Question: I have two points that I want to connect in a specific way - see the first picture. I know the coordinates of all four points. I then need to move the whole shape to coordinates [0, 0] and rotate it, so the main two points are both on x-axis (see the second picture). Next I need to "squeeze" the shape on the so that the last point has coordinates [0, 1] (see the last picture).

My question is - how do I compute the coordinates of the middle two points effectively in Java without getting into manual analytical maths?
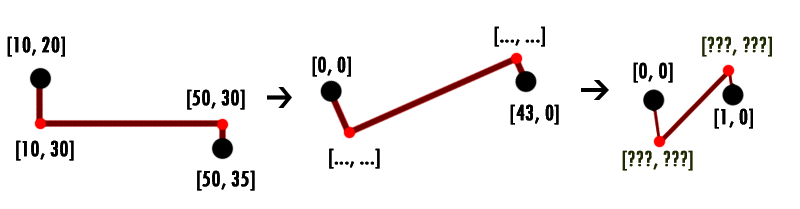
Answer: <URL> may be a startup point.
This program apply the 3 transformations (in reverse order):
'''
import java.awt.geom.AffineTransform;
public class TransRotScal {
public static void main( String[] args ) {
double theta = Math.atan2( -15.0, 40.0 );
AffineTransform trans = new AffineTransform(); // Identity
trans.scale( 1/43.0, 1.0 );
trans.rotate( theta );
trans.translate( -10, -20 );
double[] in = {
10, 20,
10, 30,
50, 30,
50, 35
};
double[] out = new double[in.length];
trans.transform( in, 0, out, 0, in.length/2 );
for( int ptNdx = 0; ptNdx < out.length; ptNdx += 2 ) {
System.out.printf( "{%7.4f, %7.4f }
", out[ptNdx], out[ptNdx+1]);
}
}
}
'''
Outputs:
'''
{ 0,0000, 0,0000 }
{ 0,0817, 9,3633 }
{ 0,9527, -4,6816 }
{ 0,9935, 0,0000 }
'''
To give this answer, I've wrote a little program, but I wish a simpler one, and to do that I'm have post this question : <URL>.